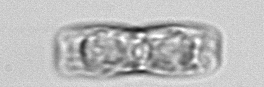
Label: pennate_morphotype1